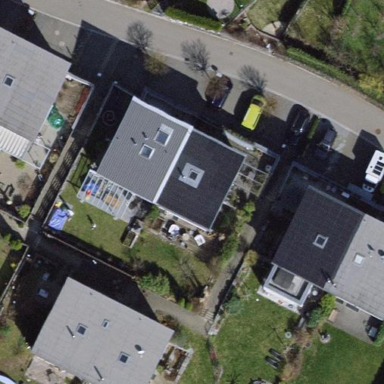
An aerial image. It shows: Terrace building.